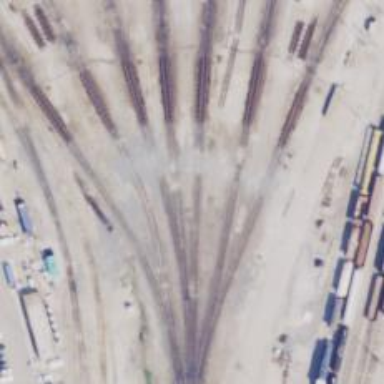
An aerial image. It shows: Railway yard used for servicing trains.